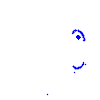
Particle: pion